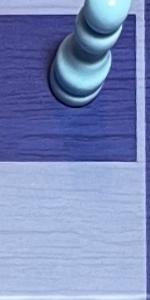
Label: Empty